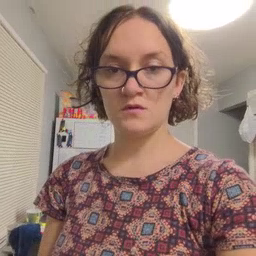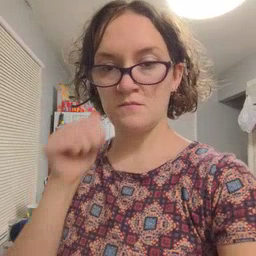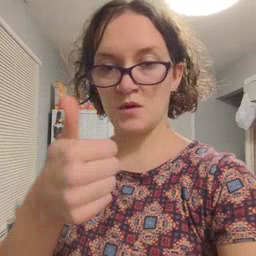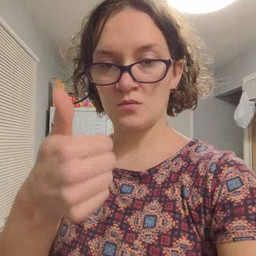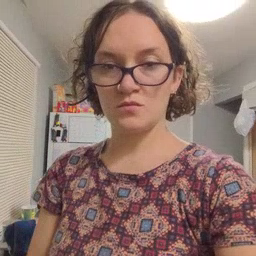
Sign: tomorrow